Question: I have attached a screenshot of my app with some junk data. The white that takes up the entire ListView is supposed to only be for each item, creating a card layout. I am new to Android, and cannot figure out where my code makes the incorrect reference.
The layout for the individual card is here: <URL>
The layout for the activity is here: <URL>
The EventAdapter.java class that displays the Event objects in the listview is here: <URL>
Also, in the below screenshot, you can see that the scrollbar does not appear right next to the left edge of the screen, but just inside the "white" of the massive card. What do I need to do so that it does not appear there?

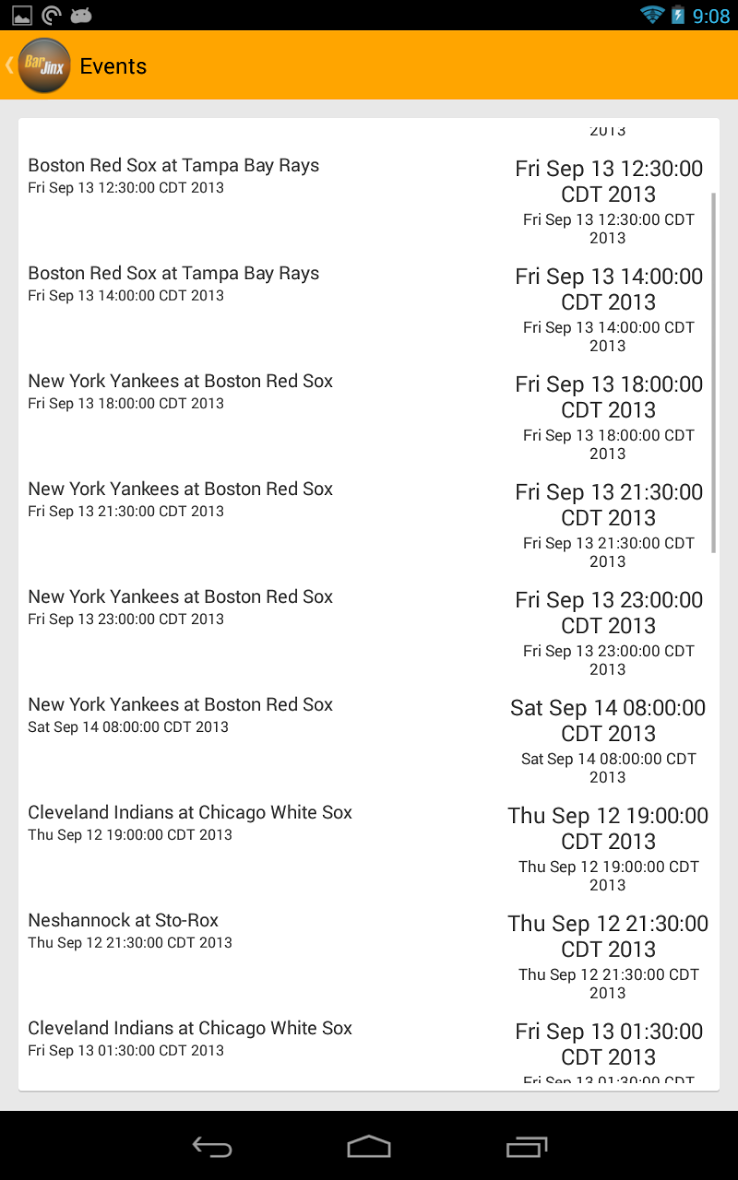
Answer: Most layout parameters are ignored for ListViewItems. You should wrap the contents in the list view item inside another layout that has the correct margins, something like here (not tested): <URL>
The fact that your scrollbar is not at the edge of the screen is caused by the margins of the ListView in your activity_events.xml file. You should set those to 0.